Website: bh-photo
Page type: address-validator
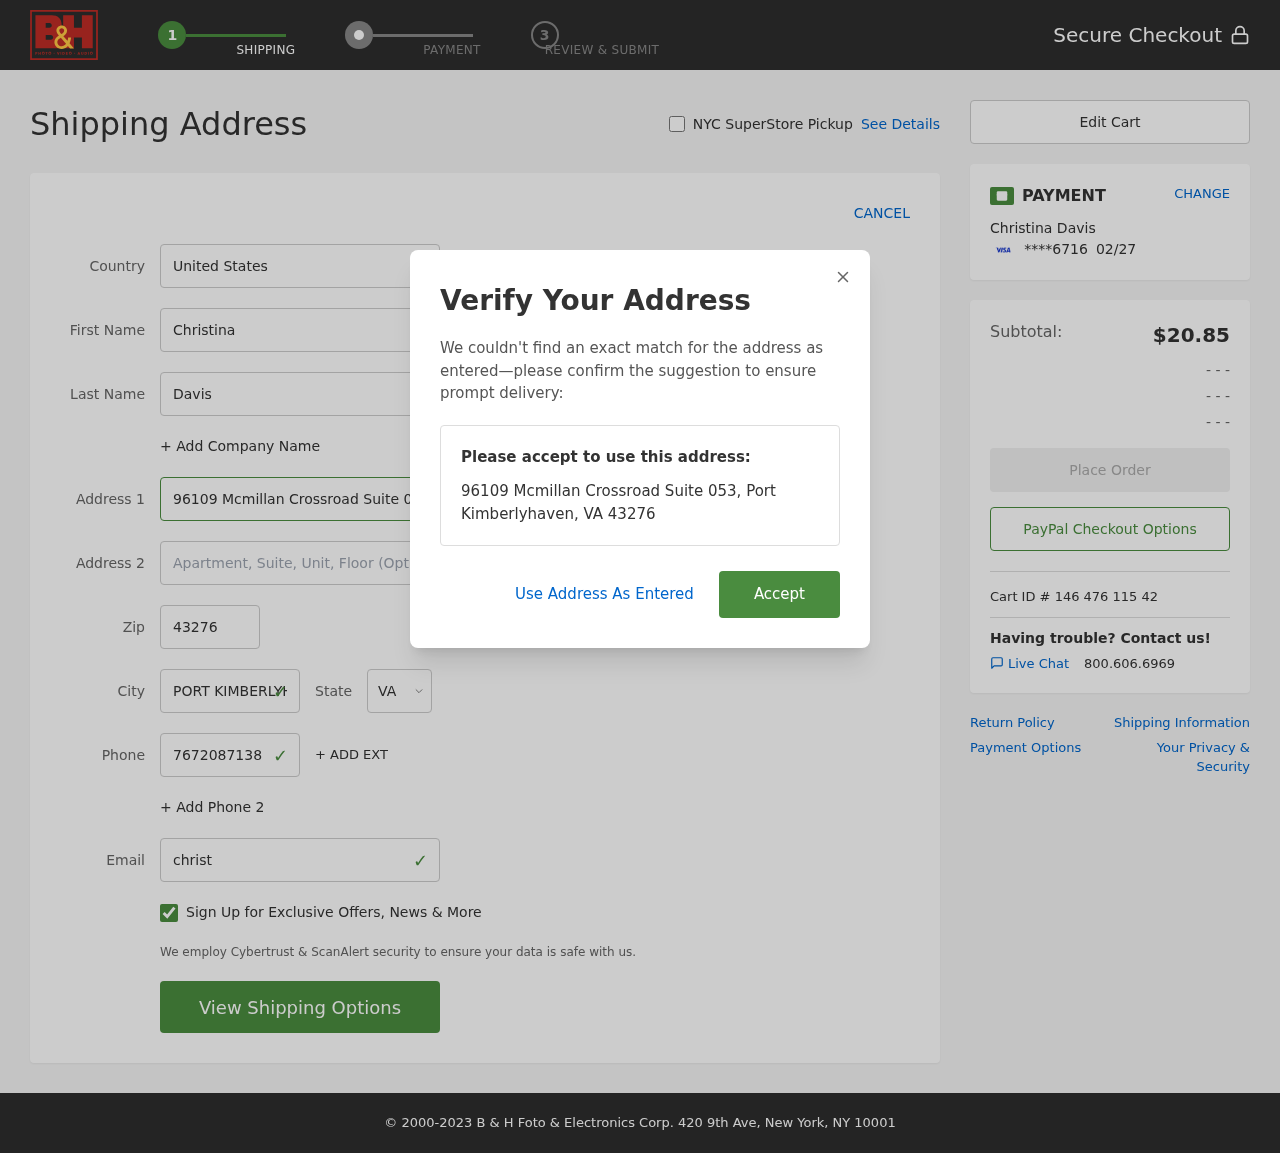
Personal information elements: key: PII_CARD_EXPIRY
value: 02/27
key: PII_CARD_LAST4
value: ****6716
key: PII_CITY
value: Port Kimberlyhaven
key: PII_COUNTRY
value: United States
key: PII_EMAIL
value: christina.davis@yahoo.com
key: PII_FIRSTNAME
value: Christina
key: PII_FULLNAME
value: Christina Davis
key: PII_LASTNAME
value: Davis
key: PII_PHONE
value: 7672087138
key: PII_POSTCODE
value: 43276
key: PII_STATE_ABBR
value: VA
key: PII_STREET
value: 96109 Mcmillan Crossroad Suite 053
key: PII_CITY_STATE_ZIP
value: Port Kimberlyhaven, VA 43276
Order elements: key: ORDER_SUBTOTAL
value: $20.85
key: ORDER_ID
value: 146 476 115 42